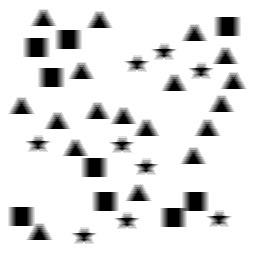
Squares: 9
Triangles: 18
Stars: 9
Total shapes: 36